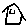
Label: house